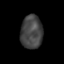
Tissue: skin
Cell type: Endothelial cells
Senescence score: 0.1641
Nuclear area (px): 718
Mean DAPI intensity: 68.117